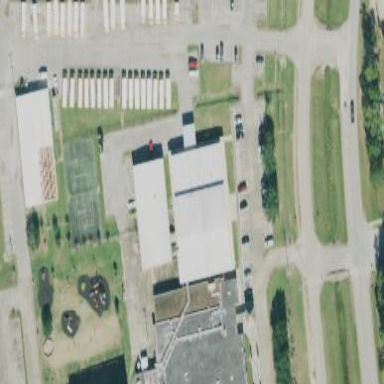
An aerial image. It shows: Sports hall building used as gymnasium.